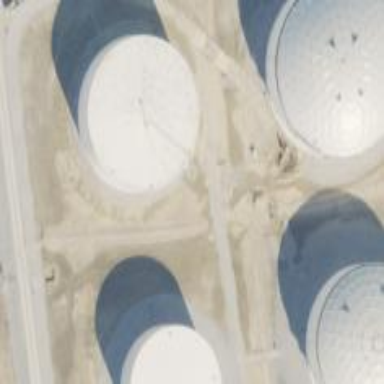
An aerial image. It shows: Storage tank that is man-made.